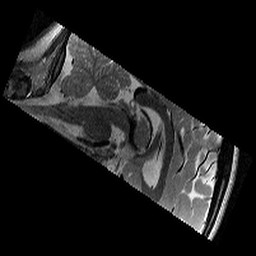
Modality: T2w
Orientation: sagittal
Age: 11
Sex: female
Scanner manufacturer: siemens
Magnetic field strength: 3 T
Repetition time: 9.23 s
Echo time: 0.067 s